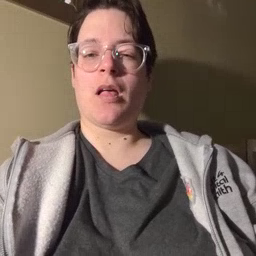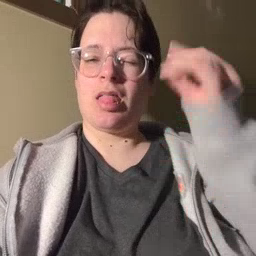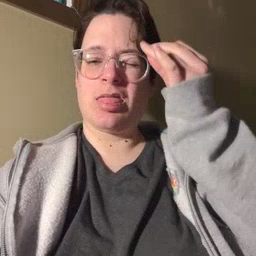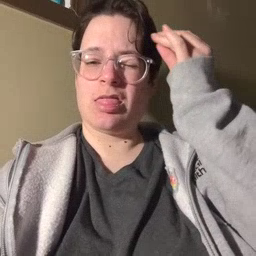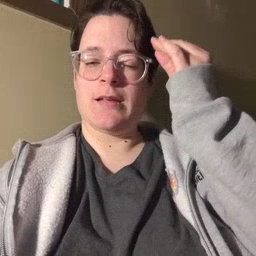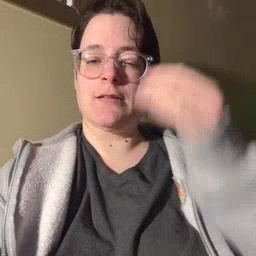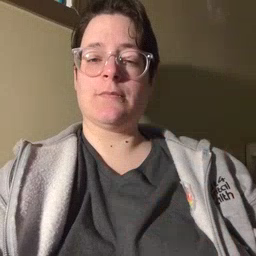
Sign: think